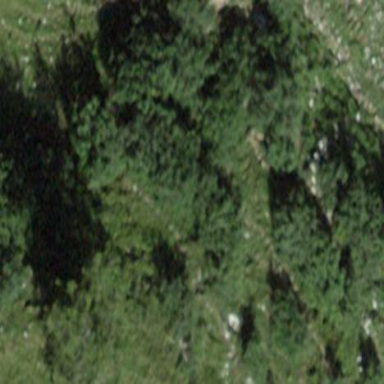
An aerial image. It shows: Patch of scrub vegetation.